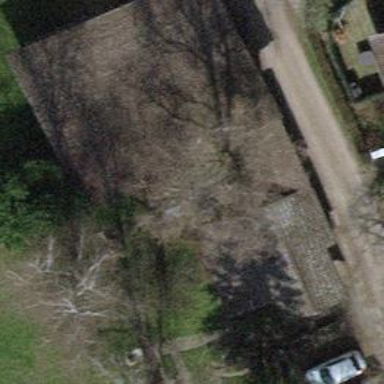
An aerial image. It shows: Shed building.